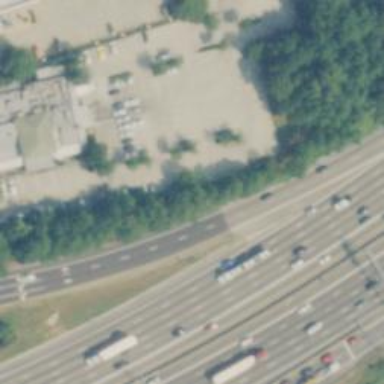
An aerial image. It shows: Motorway link.